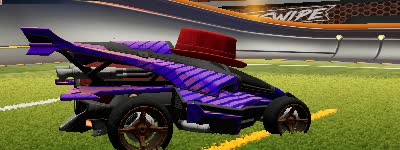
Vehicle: aftershock